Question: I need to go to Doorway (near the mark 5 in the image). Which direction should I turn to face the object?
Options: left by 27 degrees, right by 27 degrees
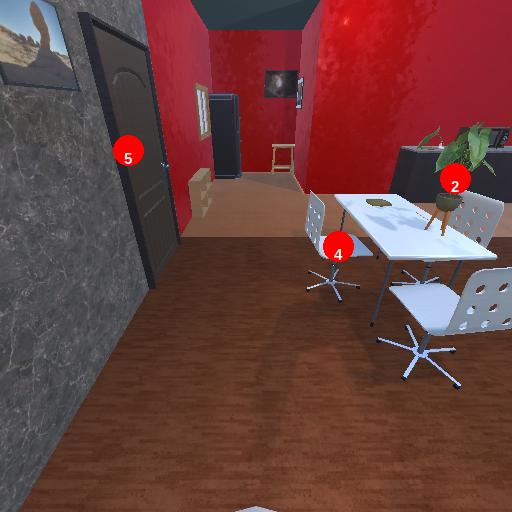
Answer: left by 27 degrees